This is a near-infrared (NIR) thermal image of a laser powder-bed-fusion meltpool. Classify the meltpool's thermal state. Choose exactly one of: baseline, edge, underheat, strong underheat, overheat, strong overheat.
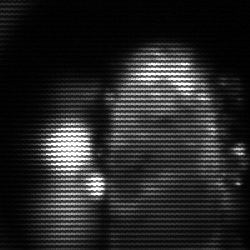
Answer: strong underheat